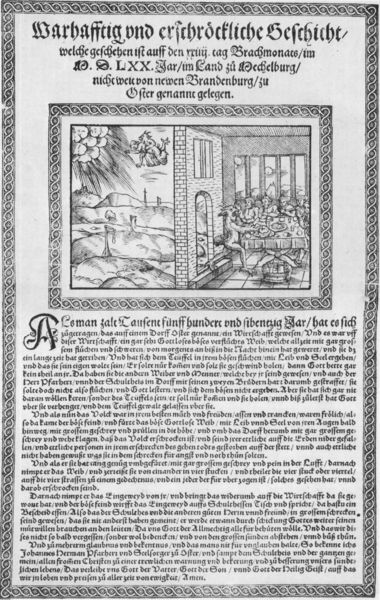
Titel: Warhafftig vnd erschröckliche Geschicht/ welche geschehen ist
Standort: Wolfenbüttel
Institution: Herzog August Bibliothek
Schlagwörter: baum, berg, gewitter, himmel, weiß, wolken, landschaft, menschen, blume, fenster, grau, hintergrund, licht, raum, schwarz, symbol, tisch, tür, zeichnung, zimmer, gebäude, haus, tier, tiere, wolke, leute, muster, ornament, alt, wand, bibel, geschichte, rahmen, stein, bild, türbogen, ferne, horizont, hügel, natur, wind, gitter, sonne, boden, interieur, wald, fliegen, turm, engel, ranken, holzschnitt, schrift, papier, bogen, wüste, mauer, ziegel, grafik, graphik, rand, saal, figuren, tafel, wohnung, draussen, dekor, deutsch, stufe, tor, außen, buch, burg, torbogen, strahlen, druck, druckgraphik, schnitt, schwarz-weiss, druckgrafik, holzstich, radierung, stich, titel, seite, fliesen, illustration, text, zeitung, buchstaben, überschrift, fass, kacheln, vertrag, darstellung, christlich, hölle, teufel, märchen, fabelwesen, erscheinung, zeilen, kupferstich, bock, ziege, fraktur, englisch, dokument, fesnter, historisch, latein, ziegelmauer, einblattdruck, römische zahlen, früher, initial, gottvater, artikel, majuskel, schöpfung, anonym, chronik, kalligrafie, brandenburg, taverne, garfik, belehrung, damals, geschcihte, mittelhochdeutsch, moritat, femster, schwez, a, hochdeutsch, ramn, alllegorie, atfrüher, pai